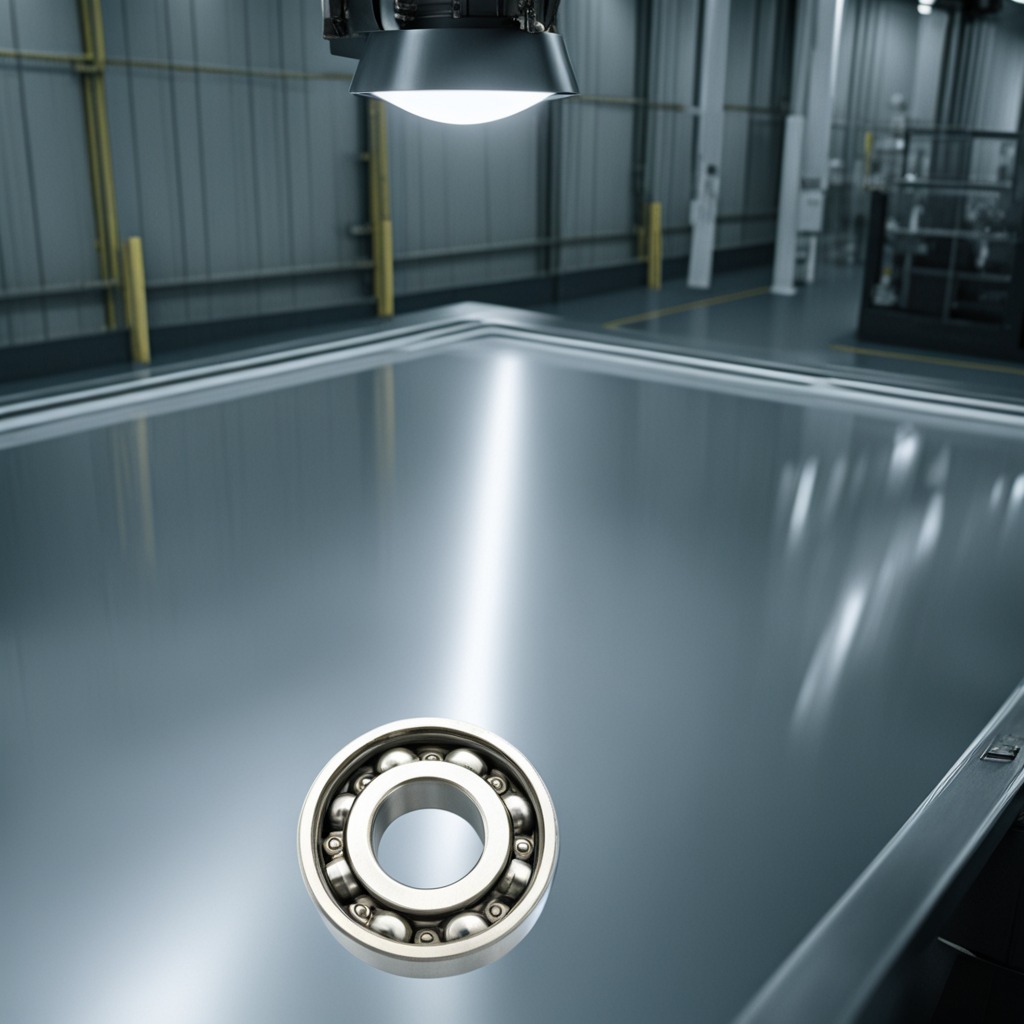
A metal ball bearing is lying on a high-gloss table in a ship maintenance bay industrial lighting.